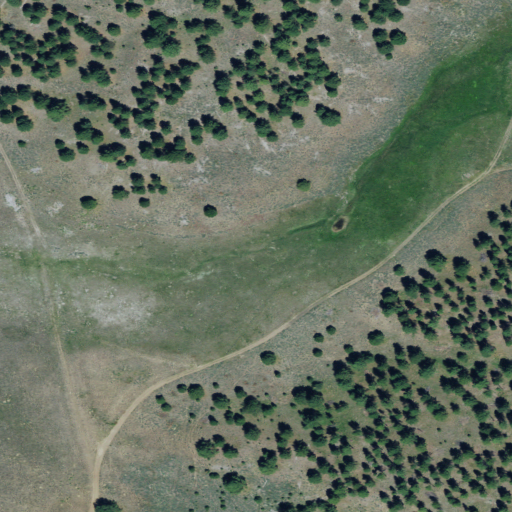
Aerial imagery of valley in Oregon named Soda Gulch containing grassland, evergreen forest, shrub, open development, and herbaceous wetlands